Interaction volume radius: 5 \u00c5
Interaction volume height: 25 \u00c5
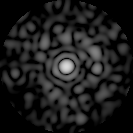
Disorder parameter: 0.8372